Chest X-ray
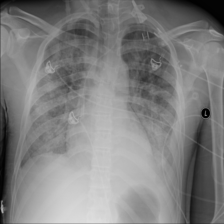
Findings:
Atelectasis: negative
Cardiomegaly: negative
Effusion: positive
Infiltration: positive
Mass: negative
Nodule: negative
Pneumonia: negative
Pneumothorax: negative
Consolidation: negative
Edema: positive
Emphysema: negative
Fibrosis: negative
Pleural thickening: negative
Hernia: negative